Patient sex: M
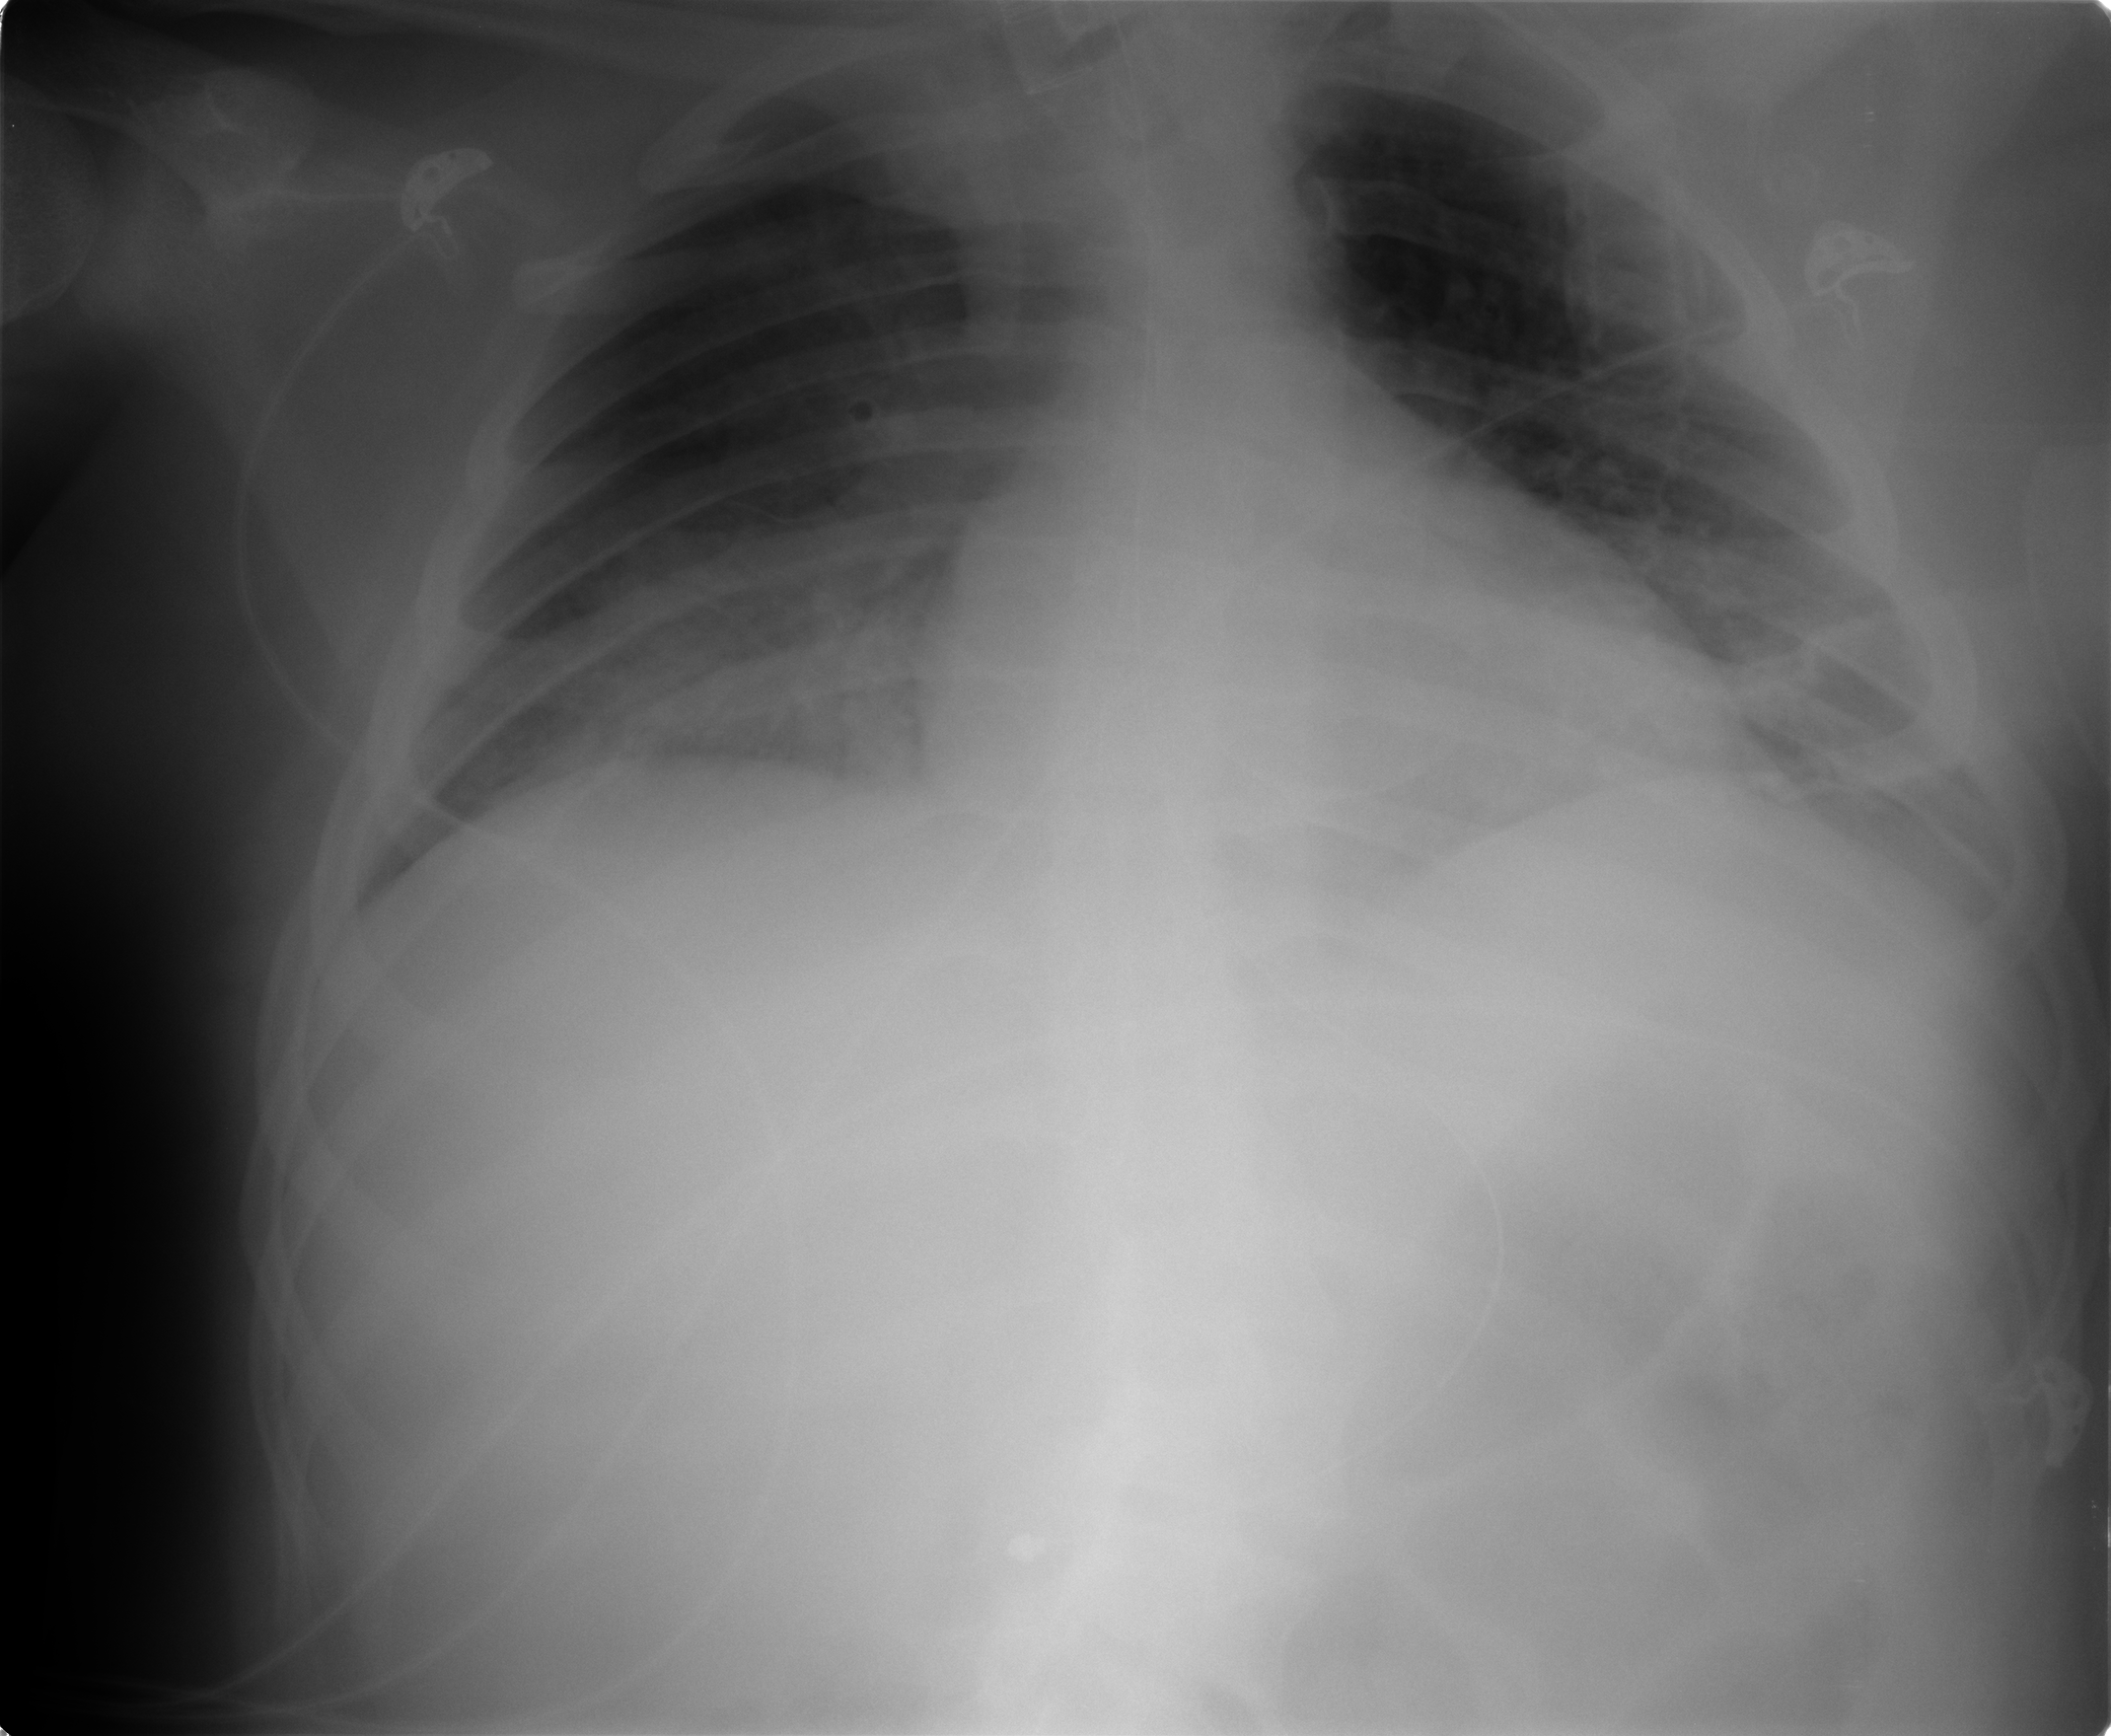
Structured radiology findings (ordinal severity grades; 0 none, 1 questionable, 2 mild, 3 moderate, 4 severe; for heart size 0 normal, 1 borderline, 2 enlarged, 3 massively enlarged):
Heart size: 1
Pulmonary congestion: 2
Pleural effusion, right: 2
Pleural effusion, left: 1
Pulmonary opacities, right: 3
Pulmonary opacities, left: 2
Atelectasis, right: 2
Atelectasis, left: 2